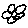
Label: flower